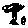
Label: tree